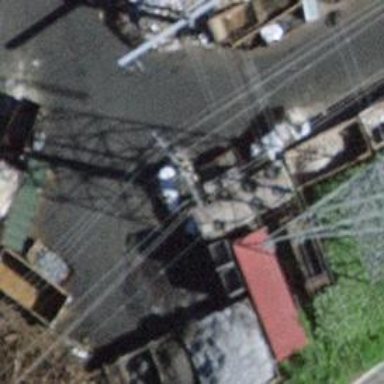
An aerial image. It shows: Power line in the image.